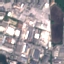
Land use / land cover class: Industrial